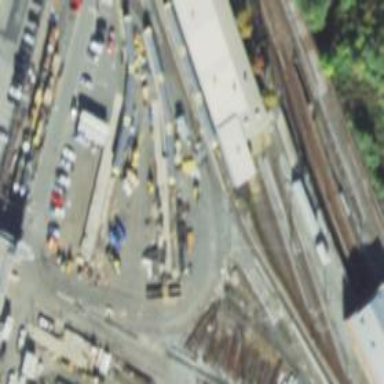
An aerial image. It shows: Yard tunnel serving as building passage for electrified rail.